Question: how to make something like this:(Screen is not from my app)

When is change the button in dialogBox, it automatically change the Bitmap in MainWindow...
I hope you understand my prob ;d
So how can i make this dialog window ?
Or how can i get access to Mainwindow variables from dialogWindow?
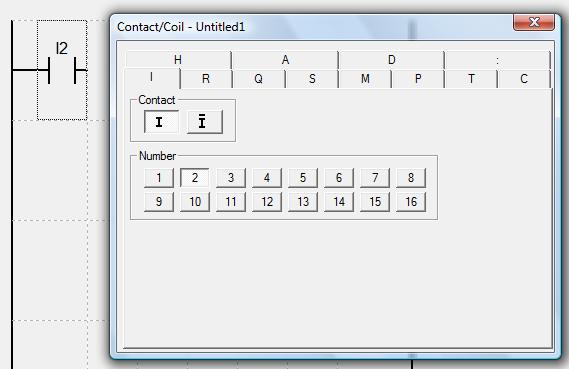
Answer: If you have no architecture to support that (like 'MVVM'), you can simply use the 'Application' object in you dialog code-behind:
'''
MainWindow mainWindow = Application.Current.MainWindow as MainWindow;
mainWindow.button1.Content = "Dialog rename me";
'''
<URL> object is set on your application execution and is global.